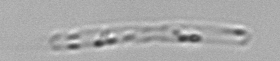
Label: Cerataulina_pelagica